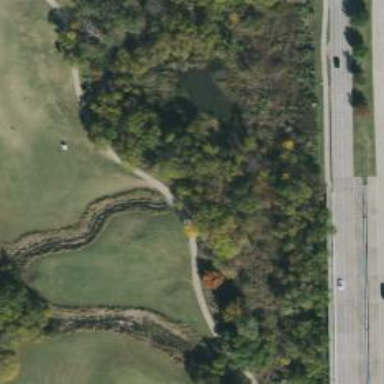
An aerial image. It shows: Service road designated as golf cart path.